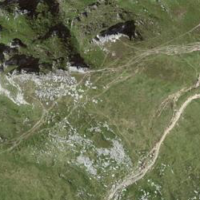
EUNIS habitat code: 26
Species observed at this site:
Pyrrhocorax graculus
Capra ibex